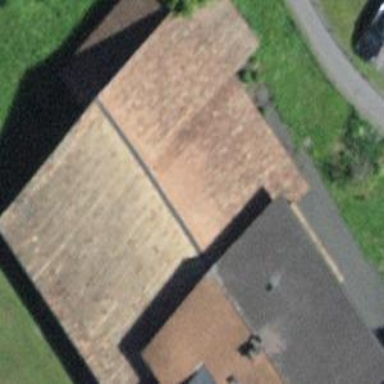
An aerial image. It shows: Farm building.